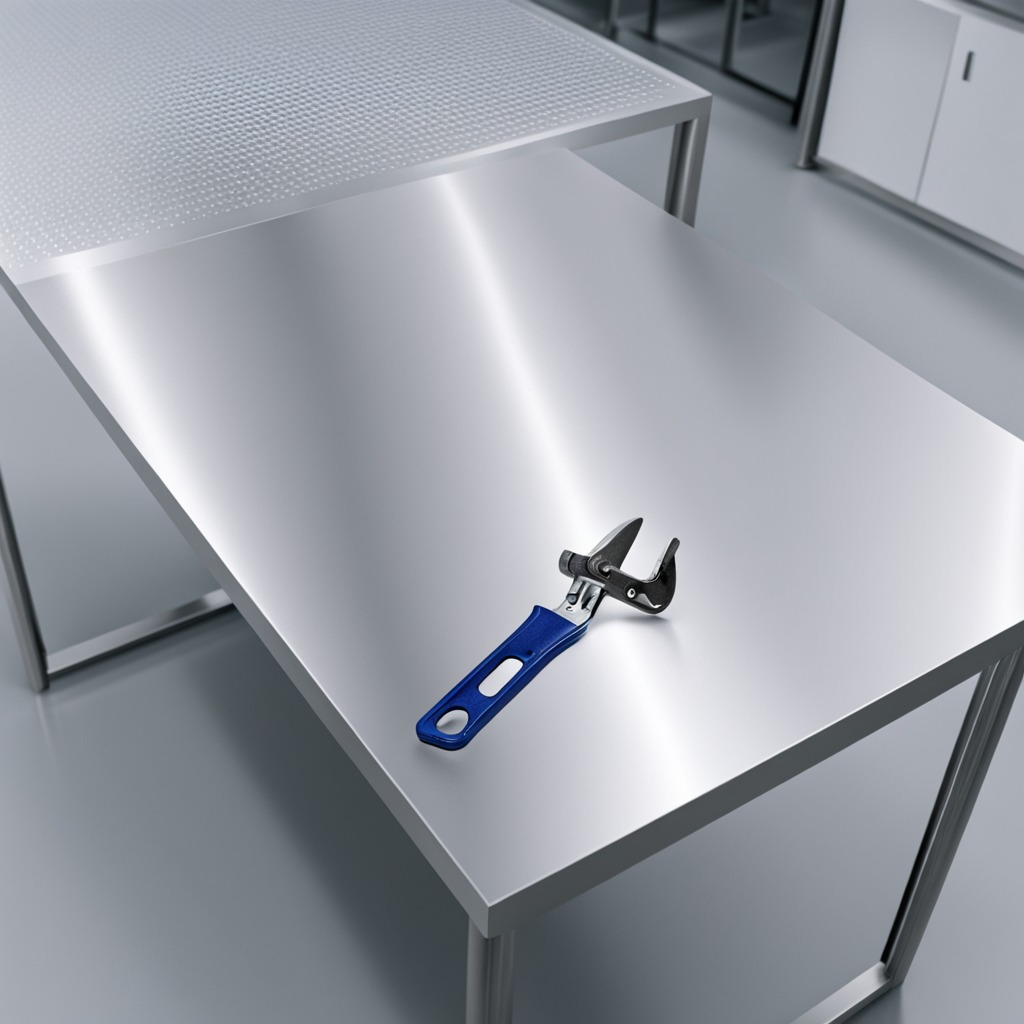
A wrench is lying on a stainless steel table in a high-end prototyping lab.